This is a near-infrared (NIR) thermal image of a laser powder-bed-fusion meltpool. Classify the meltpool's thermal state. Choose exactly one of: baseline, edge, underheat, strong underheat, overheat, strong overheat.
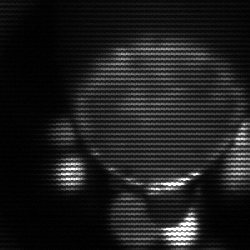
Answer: edge